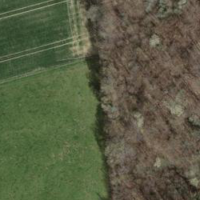
EUNIS habitat code: 52
Species observed at this site:
Plantago media